Question: When I save the duplicate value in the role from the role from shown an error for duplicate data entry but I didn't show it.
<URL>

> Role.component.ts
'''
export class RoleCreateComponent implements OnInit {
roles: Role[] = [];
constructor( private roleStorageService: RoleStorageService,
private fb: FormBuilder) {
this.roles = this.roleService.getRoles();
if (this.roles.length === 0) {
this.roleStorageService.getRolesFromServer().subscribe();
}
}
validacija(control: FormControl) {
for (let i = 0; i < this.roles.length; i++) {
if (this.roles[i].name === control.value) {
alert('The name already exist')
}
}
}
ngOnInit(): void {
this.roleForm = this.fb.group({
id: [null],
name: [null, [Validators.required], [this.validacija]],
});
}
}
'''
> Role.component.html
'''
<nz-form-item>
<nz-form-label [nzSpan]="null" nzRequired> Name</nz-form-label>
<nz-form-control nzHasFeedback nzValidatingTip="Validating..." [nzErrorTip]="roleErrorTpl">
<input nz-input formControlName="name" placeholder="Role Name" />
<ng-template #roleErrorTpl let-control>
<ng-container *ngIf="control.hasError('required')">
Please input name!
</ng-container>
<ng-container *ngIf="control.hasError('duplicated')">
The Role is redundant!
</ng-container>
</ng-template>
</nz-form-control>
</nz-form-item>
</form>
'''
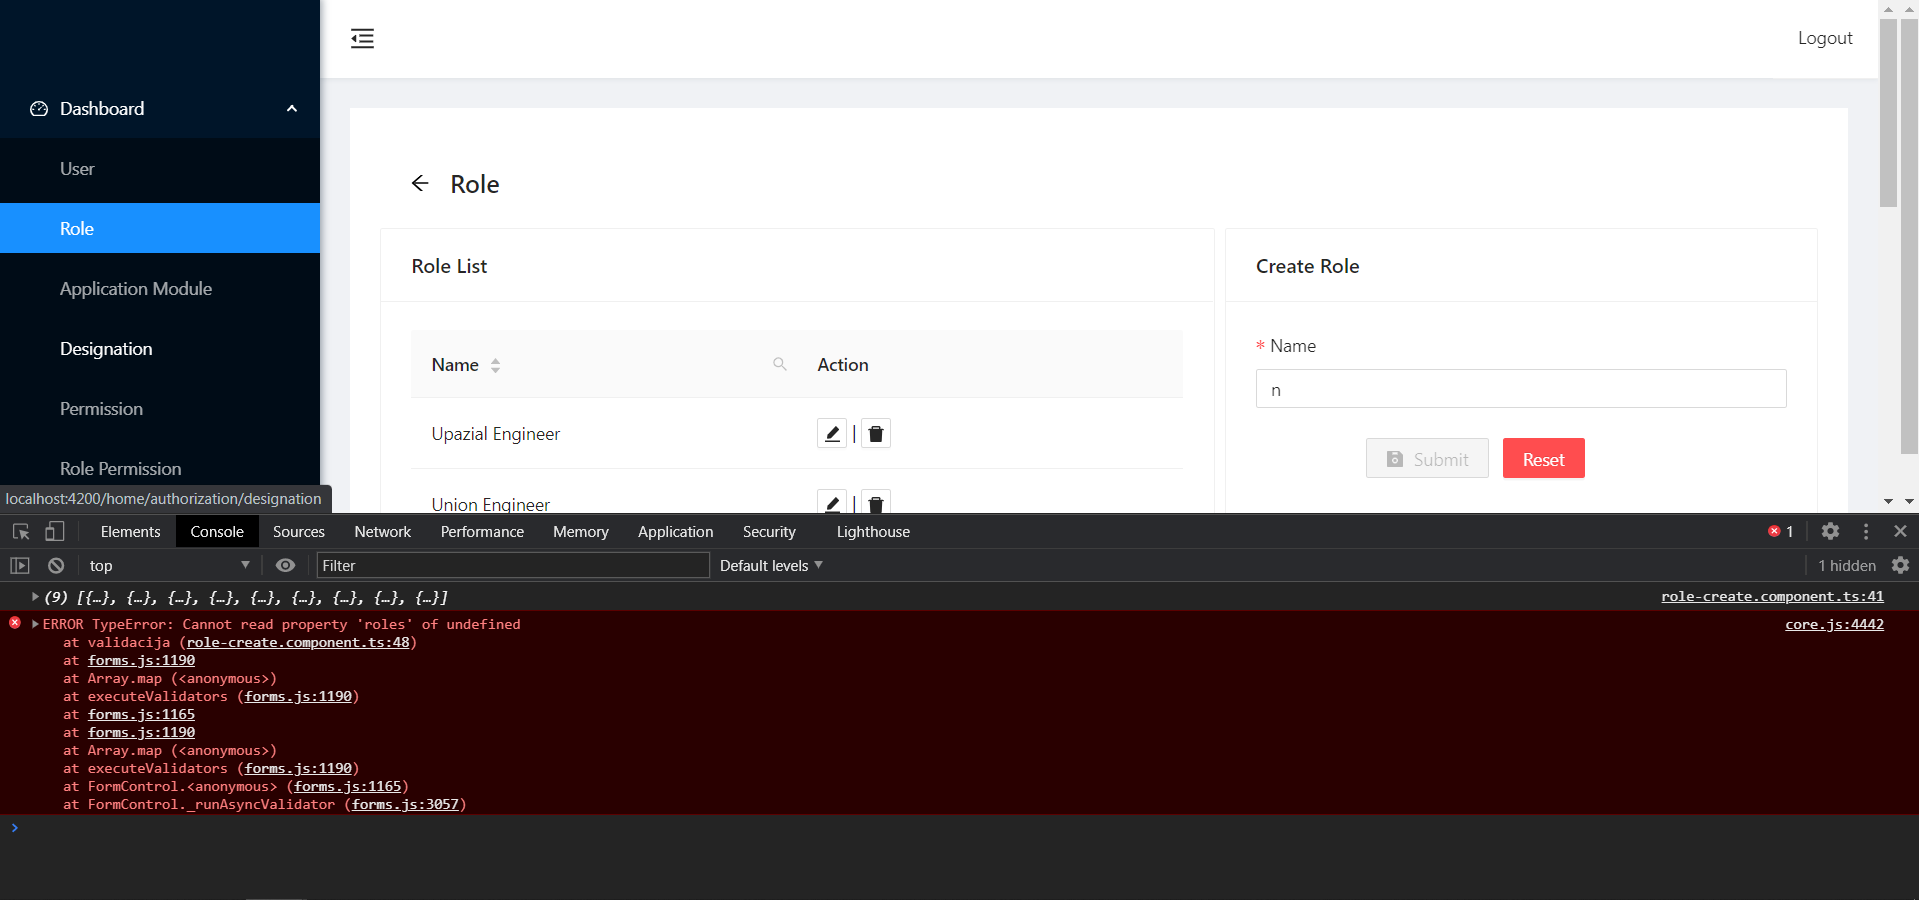
Answer: Take a look at <URL>.
You should use a arrow function to keep 'this' refers to your component instance.
'''
// ...
name: [null, [Validators.required], [ctrl => this.validacija(ctrl)]],
// ...
'''
BTW, a validator should return a 'ValidationErrors' or 'null'. For example:
'''
// inside a validator function...
if (isValid) {
return null;
}
return { duplicated: 'The name already exist' };
// ...
'''
You can find more information about custom validator <URL>